Question: I am trying to extend the white container behind the bottom navigation bar to the very end of the screen. Not just to the limit of the botton navigation bar (as you can see in the picture).

Any help or idea is really appreciated, I am quite new in Flutter. Thanks!
The structure of the app is:
'''
bottomNavigationBar: BottomAppBar(
shape: CircularNotchedRectangle(),
notchMargin: 8.0,
child: Row(
mainAxisSize: MainAxisSize.max,
mainAxisAlignment: MainAxisAlignment.spaceEvenly,
children: <Widget>[
IconButton(
icon: Icon(
Icons.show_chart,
),
onPressed: () {},
),
SizedBox(width: 48.0),
IconButton(
icon: Icon(
Icons.filter_list,
),
onPressed: () {},
),
],
),
),
floatingActionButtonLocation: FloatingActionButtonLocation.centerDocked,
floatingActionButton: FloatingActionButton(
child: Icon(Icons.add),
onPressed: () {},
),
body: Column(
children: <Widget>[
Expanded(
child: Container(
height: 100,
decoration: BoxDecoration(
color: Colors.white,
borderRadius: BorderRadius.only(
topLeft: Radius.circular(40),
topRight: Radius.circular(40)
)
),
),
)
],
)
'''
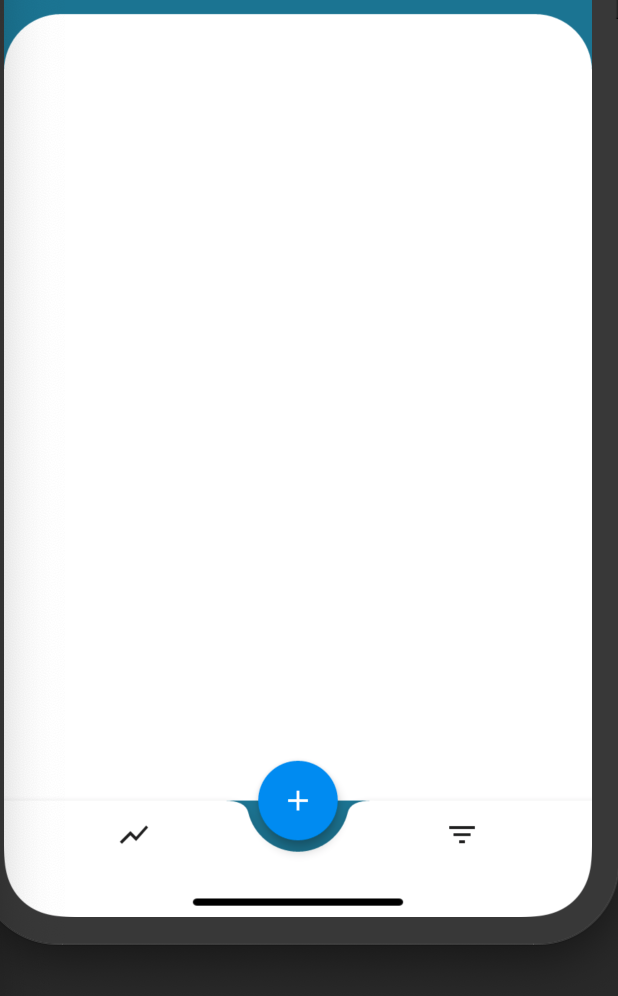
Answer: you can use "extendBody: true" inside "Scaffold" class
'''
Scaffold(
extendBody: true,
body: _yourBody(),
bottomNavigationBar: _yourBottomNavBar(),
)
'''